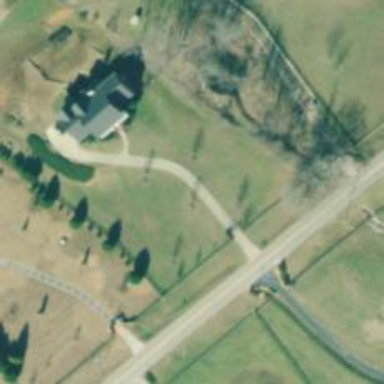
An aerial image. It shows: Driveway leading to service road.